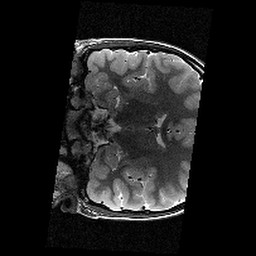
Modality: T2w
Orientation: coronal
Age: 10
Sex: female
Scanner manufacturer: siemens
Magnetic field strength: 3 T
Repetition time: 9.23 s
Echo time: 0.067 s